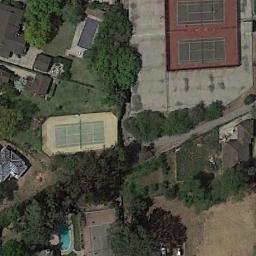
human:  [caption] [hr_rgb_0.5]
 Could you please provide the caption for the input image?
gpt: Two tennis courts are surrounded by trees .

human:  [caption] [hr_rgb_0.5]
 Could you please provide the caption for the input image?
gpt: The tennis court is on the grass next to some buildings and trees .

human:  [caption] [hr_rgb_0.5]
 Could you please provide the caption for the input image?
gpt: There are many trees near the tennis courts .

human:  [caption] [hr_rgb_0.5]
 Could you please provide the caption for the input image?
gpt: Tennis court built on bare concrete, Next to buildings and woods .

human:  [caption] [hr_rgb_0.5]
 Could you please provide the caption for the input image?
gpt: There are some green trees and buildings beside the tennis court .